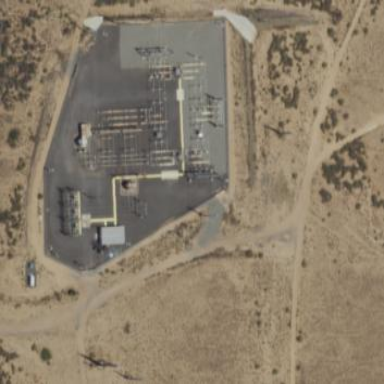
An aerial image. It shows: Transmission level substation.